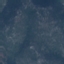
Land use / land cover class: HerbaceousVegetation